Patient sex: F
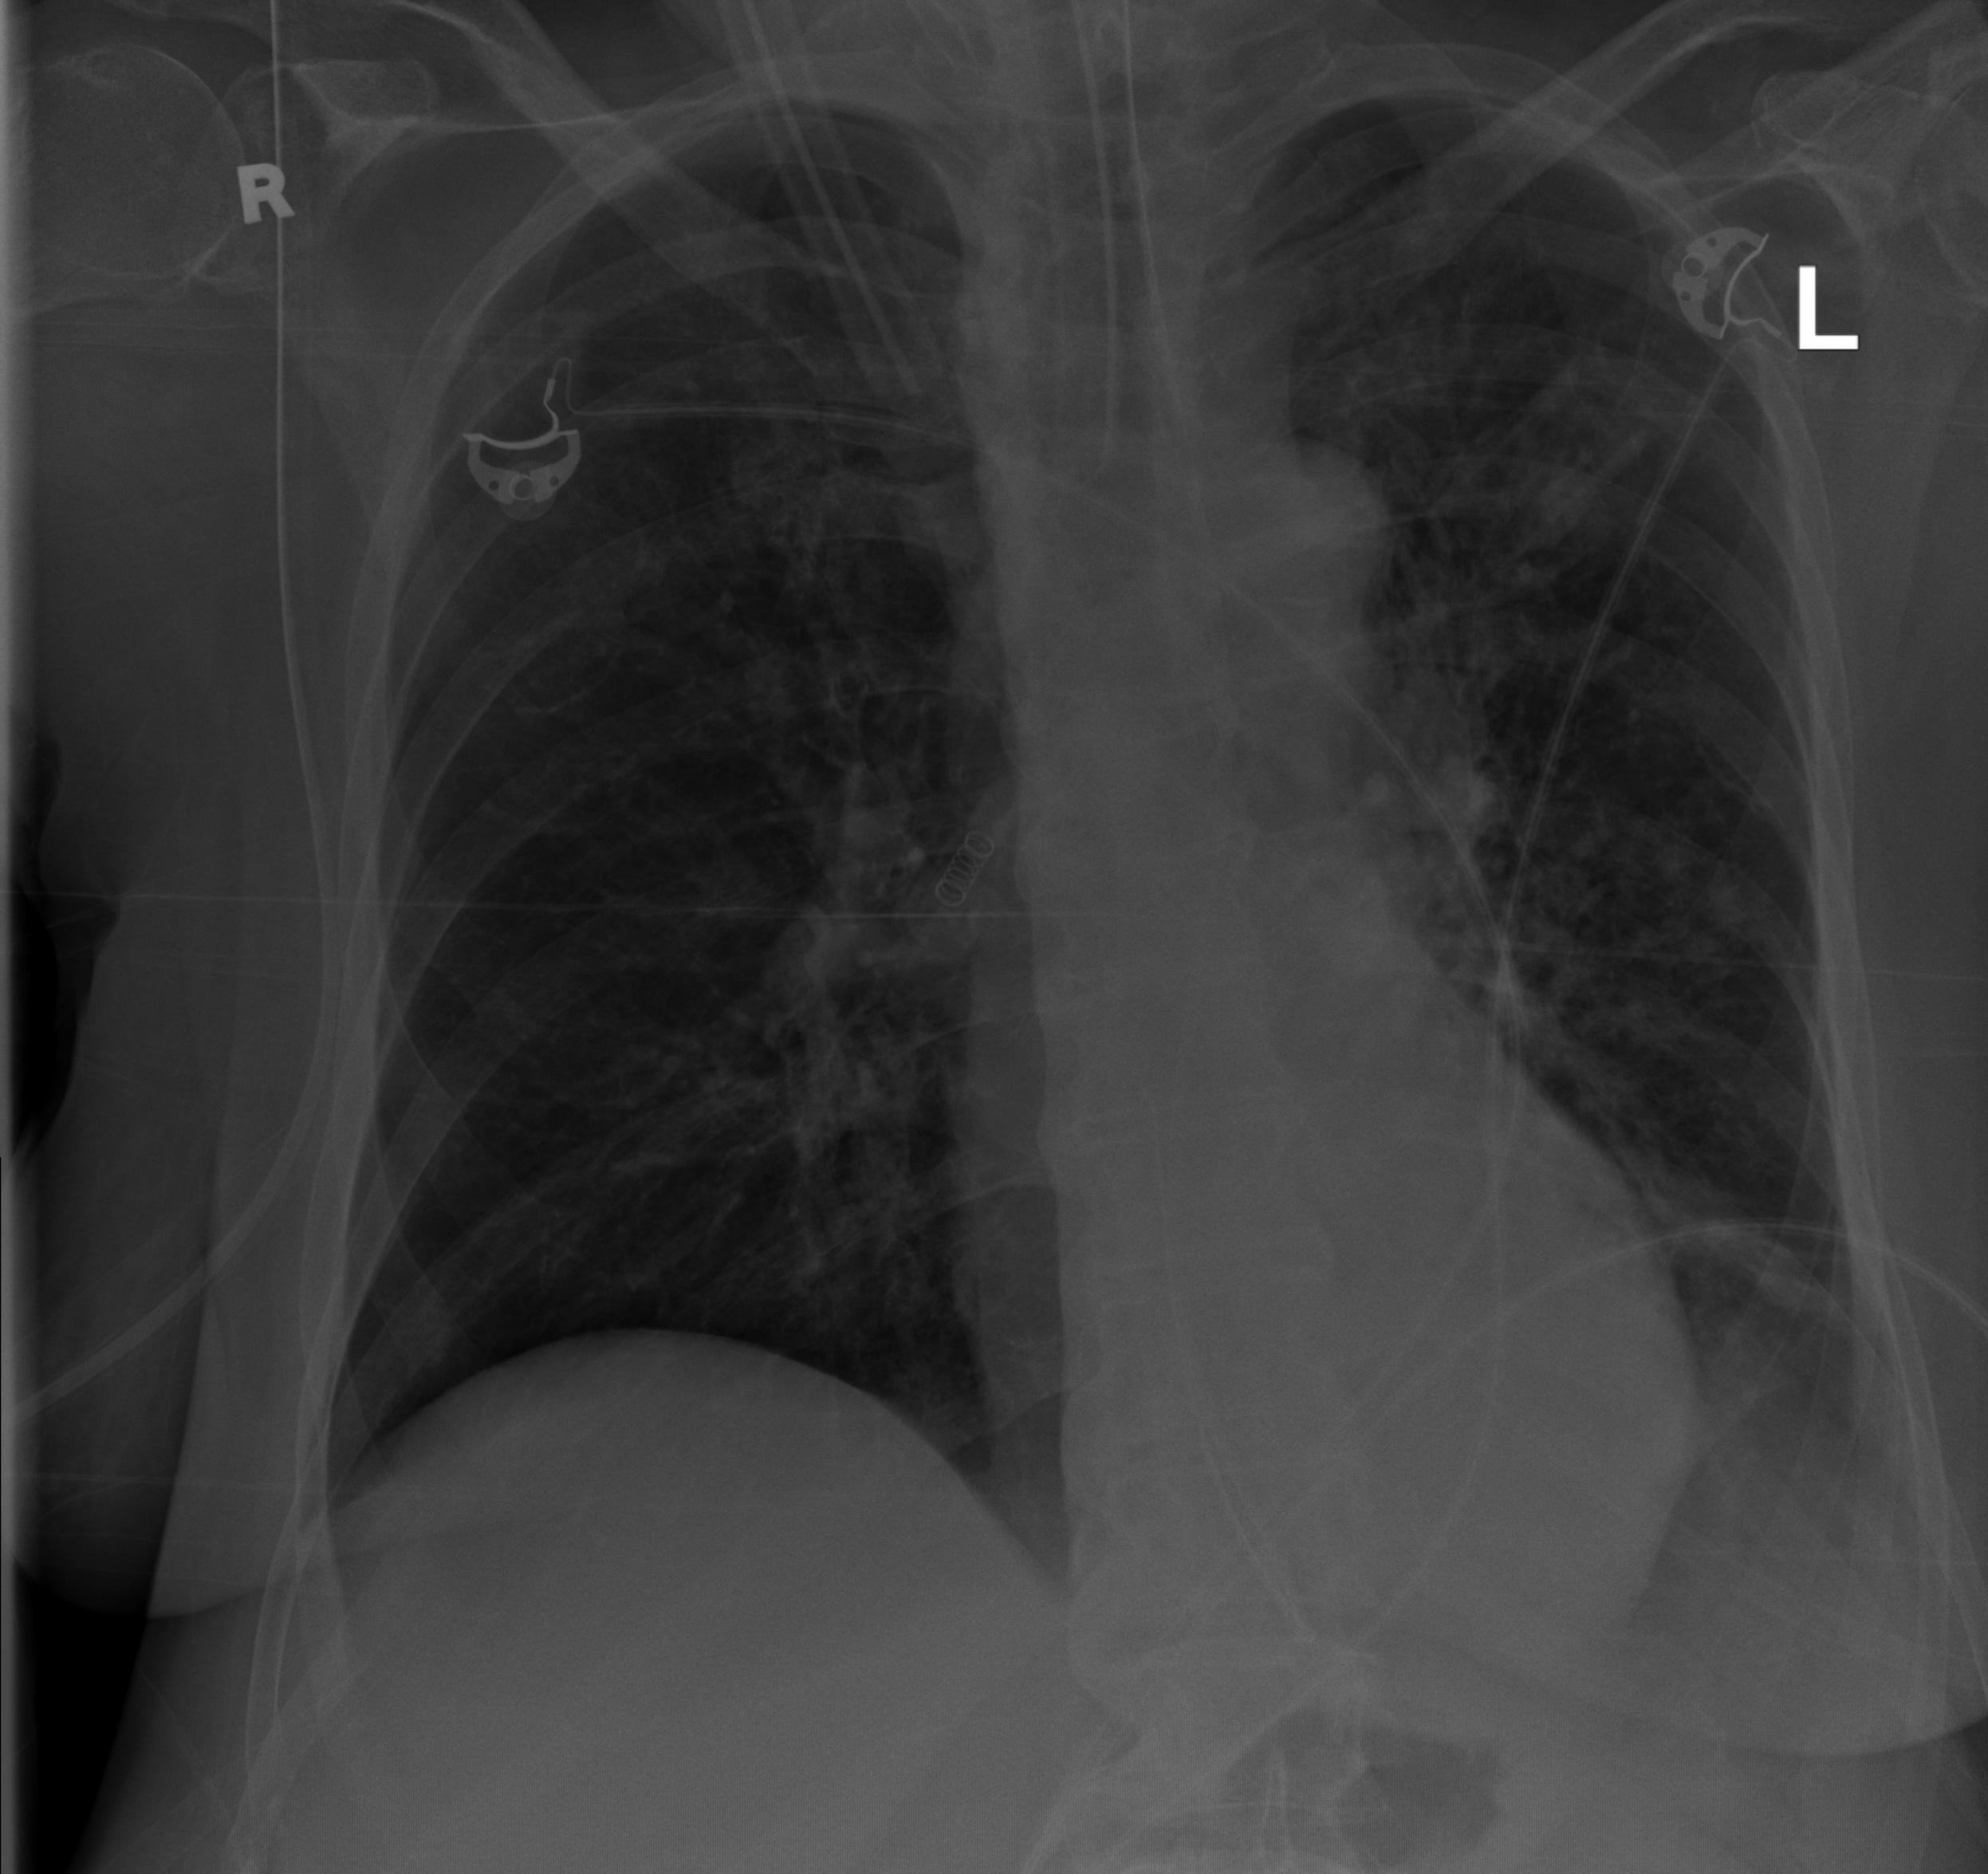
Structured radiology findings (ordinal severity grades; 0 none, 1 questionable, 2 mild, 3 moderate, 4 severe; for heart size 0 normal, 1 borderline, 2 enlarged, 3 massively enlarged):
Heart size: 0
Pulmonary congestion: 0
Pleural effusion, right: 0
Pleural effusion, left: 2
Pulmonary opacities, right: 0
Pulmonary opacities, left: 2
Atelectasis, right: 0
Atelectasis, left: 2